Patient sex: F
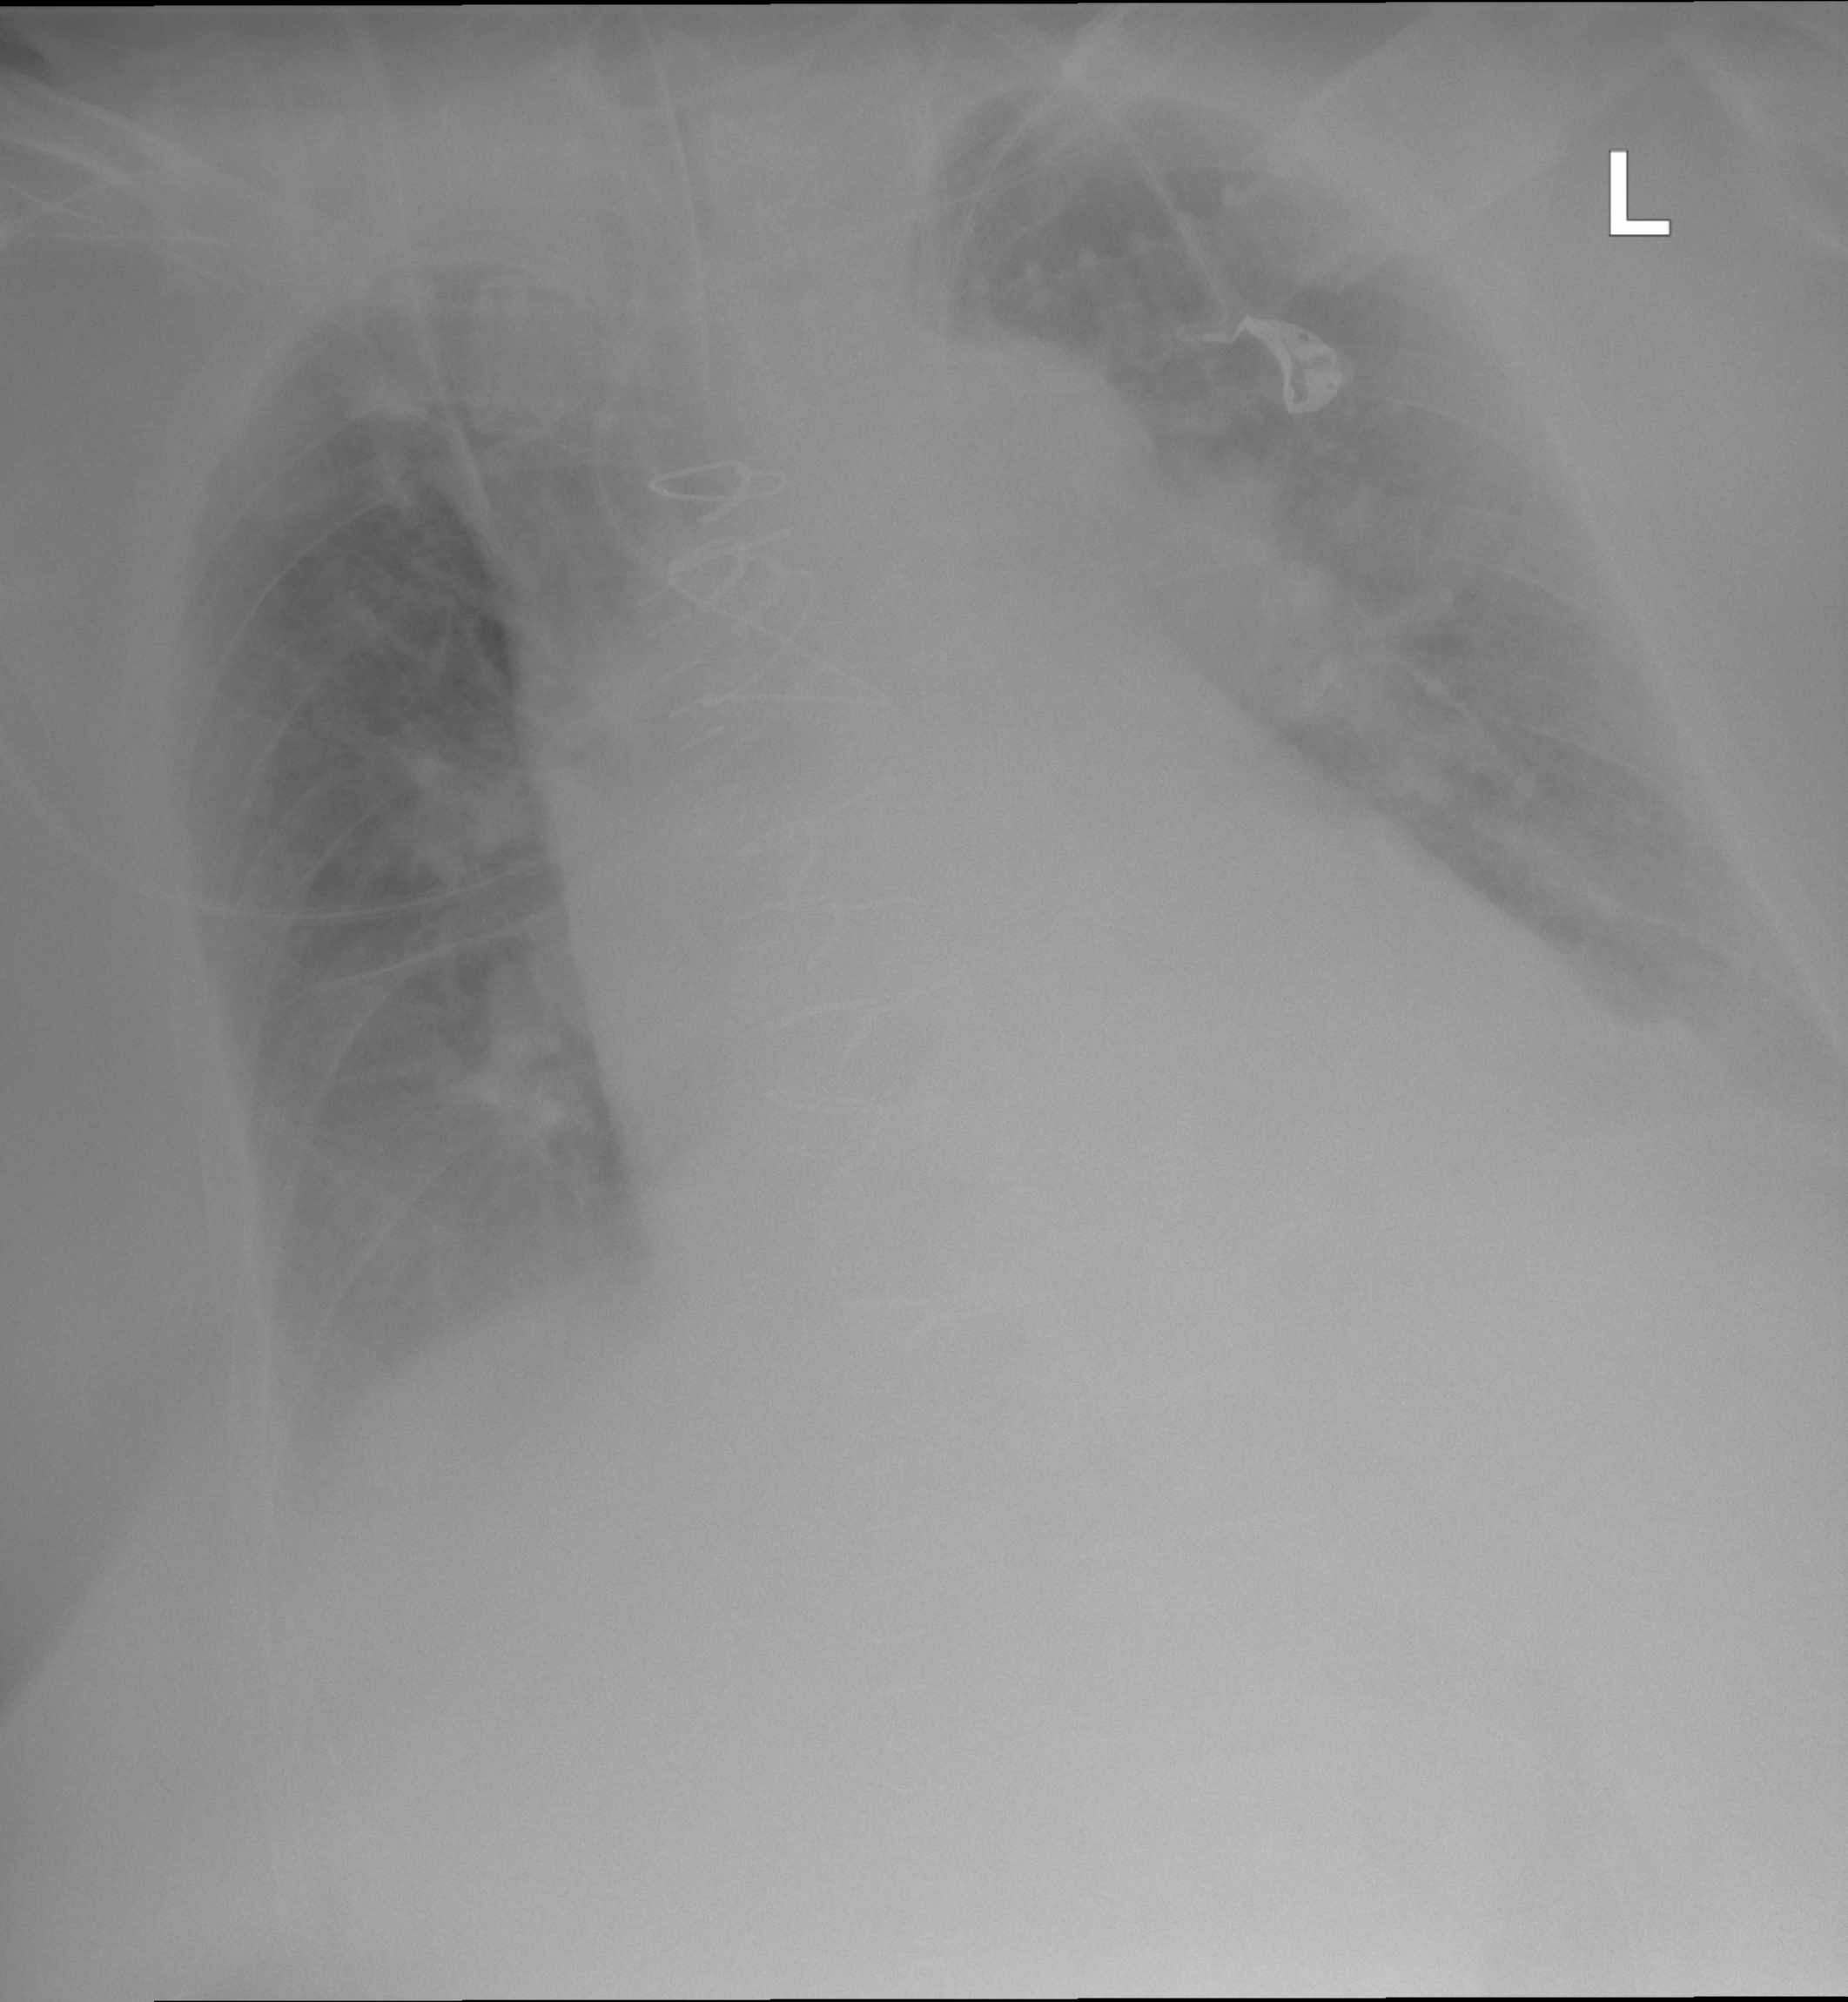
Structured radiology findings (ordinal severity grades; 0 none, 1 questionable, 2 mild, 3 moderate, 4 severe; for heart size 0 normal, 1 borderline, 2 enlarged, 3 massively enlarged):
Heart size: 3
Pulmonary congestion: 1
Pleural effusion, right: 1
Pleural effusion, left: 1
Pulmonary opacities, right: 0
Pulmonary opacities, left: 0
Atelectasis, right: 1
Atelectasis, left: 2